Question: I have a modal, illustrated below,

When I select the input field that contains the date picker, the bootstrap modal event .on('show.bs.modal') gets triggered, which is super problematic because I'm taking all kinds of async action when the modal is legitimately shown. I'm of the opinion that the modal is already shown and this event should not be firing.
I have a listener on the bootstrap event 'show.bs.modal' as referenced below,
'''
handleModalLaunch: () ->
$(@modalClass).on 'show.bs.modal', (event) =>
return if event.dates
promise = new Promise ( (resolve, reject) =>
@setModalData(event)
if (@interactionData)
resolve(@interactionData)
else
reject(false)
)
promise.then(
(results) =>
@trigger 'setRooms', @callBacks
@trigger 'setStudentInfo', @callBacks
(err) ->
err
)
'''
And effectively, the listener is being triggered again which is subsequently calling the promise and associated callbacks, the triggering of the event is problematic because of course, the modal is already show and I don't want these callbacks/promise being run.
I added 'return if event.dates' ('event.dates' being a property unique to the datepicker event), to basically short circuit this code in the event that the date-picker triggered the modal show event, but of course, this is hacky and I'd like to better understand why the datepicker itself is triggering the show event. Potentially, since my show even listener is tied to the class of the modal, the act of showing the datepicker probably inherits the target of the parent modal and is likely itself a modal, ie, the modal(datepicker) is shown and since the datepicker inherits from the parent modal, the event triggers as though it was the parent modal being 'shown'. Have I utterly confused this? (Actually, it seems clearer to me now, but still need to understand how to fix.)
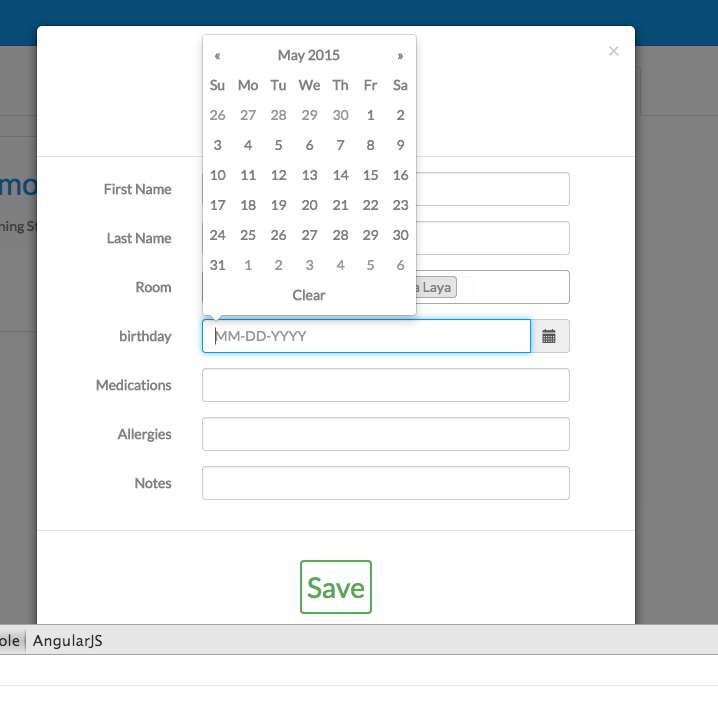
Answer: This is a bug in date picker library. You can track it on <URL>. There is workaround given there by @kroeder
'''
$("#my-datepicker").datepicker().on('show.bs.modal', function(event) {
// prevent datepicker from firing bootstrap modal "show.bs.modal"
event.stopPropagation();
});
'''